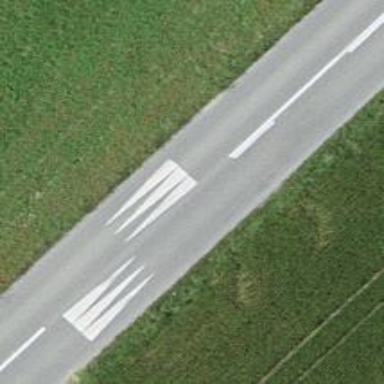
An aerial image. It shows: Traffic calming hump on the road.